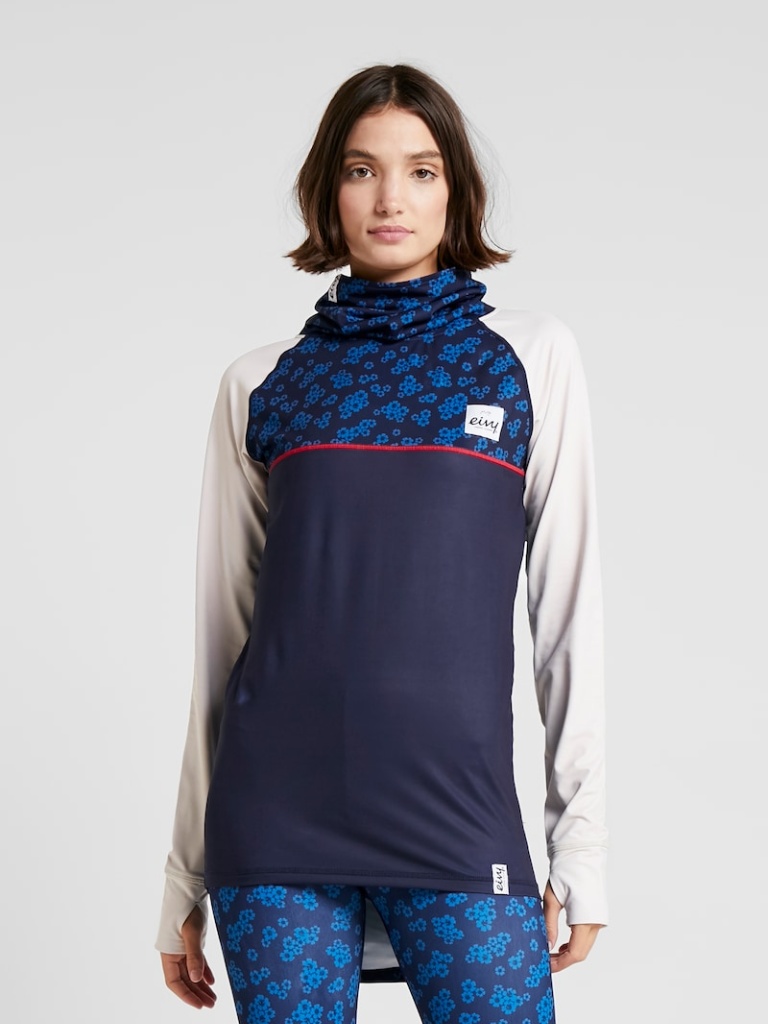
polyester relaxed a long-sleeved with the sleeves down hip length Untucked turtleneck pullover